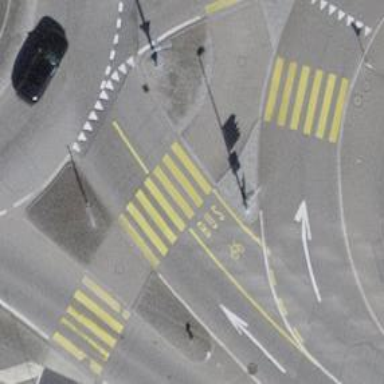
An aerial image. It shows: Footway located on traffic island.